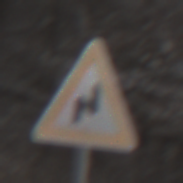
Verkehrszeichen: DoppelkurveRechts
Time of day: MorningAfternoon
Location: Outdoor (Nature)
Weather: PartlyCloudy
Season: Winter
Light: Natural